Question: I am making a challenges between users in my app .I am trying to get the last 15 users who enters in challenges. I store the time each time the users enter a new challenge. The query was working well in the begging but after that it stops showing new users and only old users appears in it.
this is the query code :
'''
usersReference.orderByChild("lastChallengeDate")
.limitToLast(15)
.addListenerForSingleValueEvent(new ValueEventListener()
'''
and this is the database structre of the user child :

When I opened the log I found this warn although I am using index on in my rules
> W/PersistentConnection: pc_0 - Using an unspecified index. Consider adding '".indexOn": "lastChallengeDate"' at users to your security and Firebase Database rules for better performance
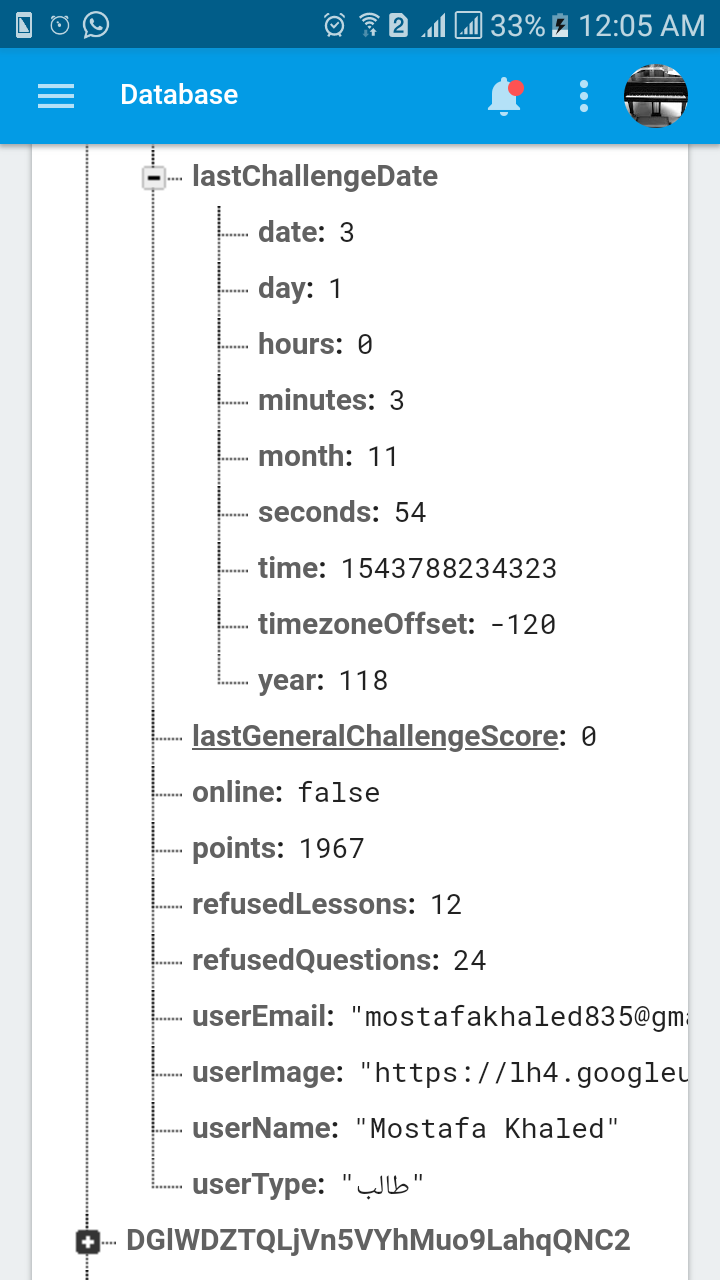
Answer: If you perform a query on a location, Firebase sorts the children under that location on the property you specify. There is no value in 'lastChallengeDate' directly under each child of 'users'. Instead the property is under 'lastChallengeDate/time', so you should order on that
'''
usersReference.orderByChild("lastChallengeDate/time")
.limitToLast(15)
.addListenerForSingleValueEvent(new ValueEventListener()
'''
You also need to define an index on 'users' (or whatever the name is of the node you query):
'''
{
"rules": {
"users": {
".indexOn": "lastChallengeDate/time"
}
}
}
'''
Be sure to also study:
- <URL>